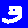
Digit: 3